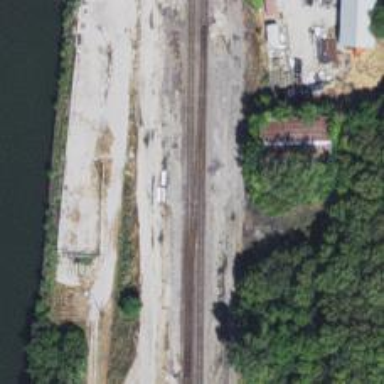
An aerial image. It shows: Railroad crossover.